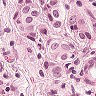
Metastatic tissue present: yes